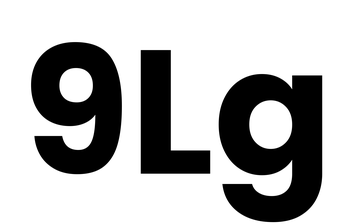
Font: Poppins-Bold